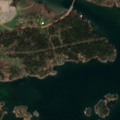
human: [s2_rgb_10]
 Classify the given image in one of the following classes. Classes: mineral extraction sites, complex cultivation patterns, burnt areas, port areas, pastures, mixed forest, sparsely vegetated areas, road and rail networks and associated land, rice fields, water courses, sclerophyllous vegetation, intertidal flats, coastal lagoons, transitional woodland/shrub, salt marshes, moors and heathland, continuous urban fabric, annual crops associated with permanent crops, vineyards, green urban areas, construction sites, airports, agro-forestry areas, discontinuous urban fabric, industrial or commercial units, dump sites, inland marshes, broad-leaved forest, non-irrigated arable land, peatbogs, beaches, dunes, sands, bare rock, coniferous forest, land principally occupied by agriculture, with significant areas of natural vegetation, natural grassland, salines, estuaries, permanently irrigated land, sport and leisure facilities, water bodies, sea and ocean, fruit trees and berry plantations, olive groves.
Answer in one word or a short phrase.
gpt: land principally occupied by agriculture, with significant areas of natural vegetation, broad-leaved forest, coniferous forest, mixed forest, sea and ocean